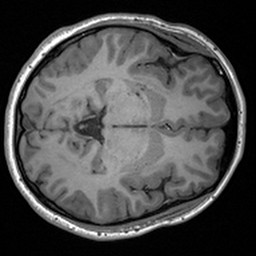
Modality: T1w
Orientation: axial
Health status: healthy
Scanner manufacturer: siemens
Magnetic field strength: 3 T
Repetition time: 1.9 s
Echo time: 0.00227 s